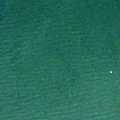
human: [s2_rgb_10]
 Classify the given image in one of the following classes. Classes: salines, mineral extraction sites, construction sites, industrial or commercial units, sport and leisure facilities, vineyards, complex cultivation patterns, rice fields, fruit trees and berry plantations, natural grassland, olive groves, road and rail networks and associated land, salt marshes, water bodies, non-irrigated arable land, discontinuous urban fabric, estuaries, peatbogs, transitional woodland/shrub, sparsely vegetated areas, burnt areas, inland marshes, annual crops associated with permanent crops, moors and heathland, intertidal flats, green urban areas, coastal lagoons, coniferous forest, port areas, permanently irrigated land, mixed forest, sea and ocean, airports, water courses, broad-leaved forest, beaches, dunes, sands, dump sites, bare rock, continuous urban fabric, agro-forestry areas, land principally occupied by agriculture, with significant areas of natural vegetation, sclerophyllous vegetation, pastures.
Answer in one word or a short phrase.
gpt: sea and ocean